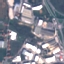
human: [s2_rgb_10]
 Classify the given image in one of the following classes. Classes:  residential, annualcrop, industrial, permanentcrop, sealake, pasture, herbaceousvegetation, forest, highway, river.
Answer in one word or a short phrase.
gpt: Industrial